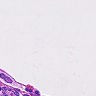
Metastatic tissue present: no